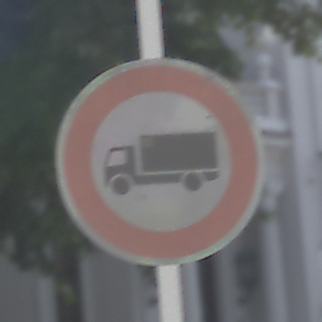
Verkehrszeichen: VerbotFuerKraftfahrzeugeUeberDreiKommaFuenfTonnen
Umgebung: Outdoor, Urban
Tageszeit: MorningAfternoon
Wetter: PartlyCloudy
Licht: Natural
Jahreszeit: NotSpecified
Kontrast: HighContrast